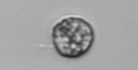
Label: coccolithophorid